Brain MRI, t2w sequence, axial 2D slice.
Patient: age 34, sex F, weight 95 kg, height 1.95 m
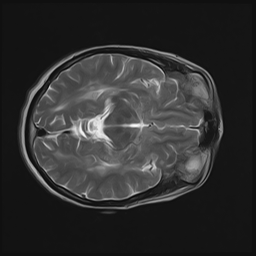